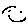
Label: smiley face